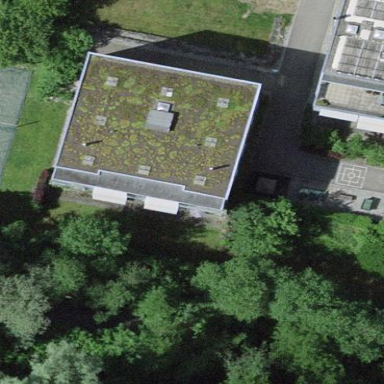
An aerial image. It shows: Apartment building with flat roof.